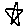
Label: star